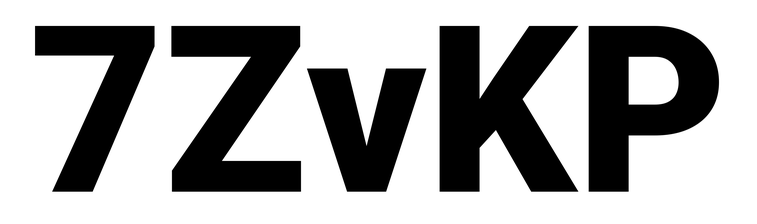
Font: Roboto_Black